Field crop: maize
Growth stage: 2
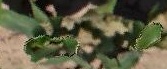
Species: maize